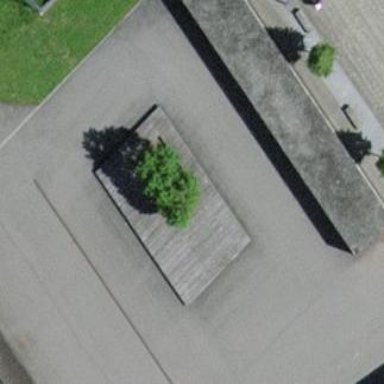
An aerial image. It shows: View of roof of building.